Field crop: maize
Growth stage: 2
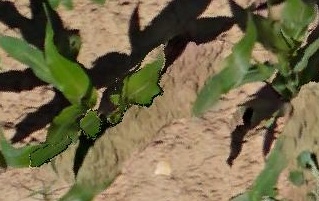
Species: maize